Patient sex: M
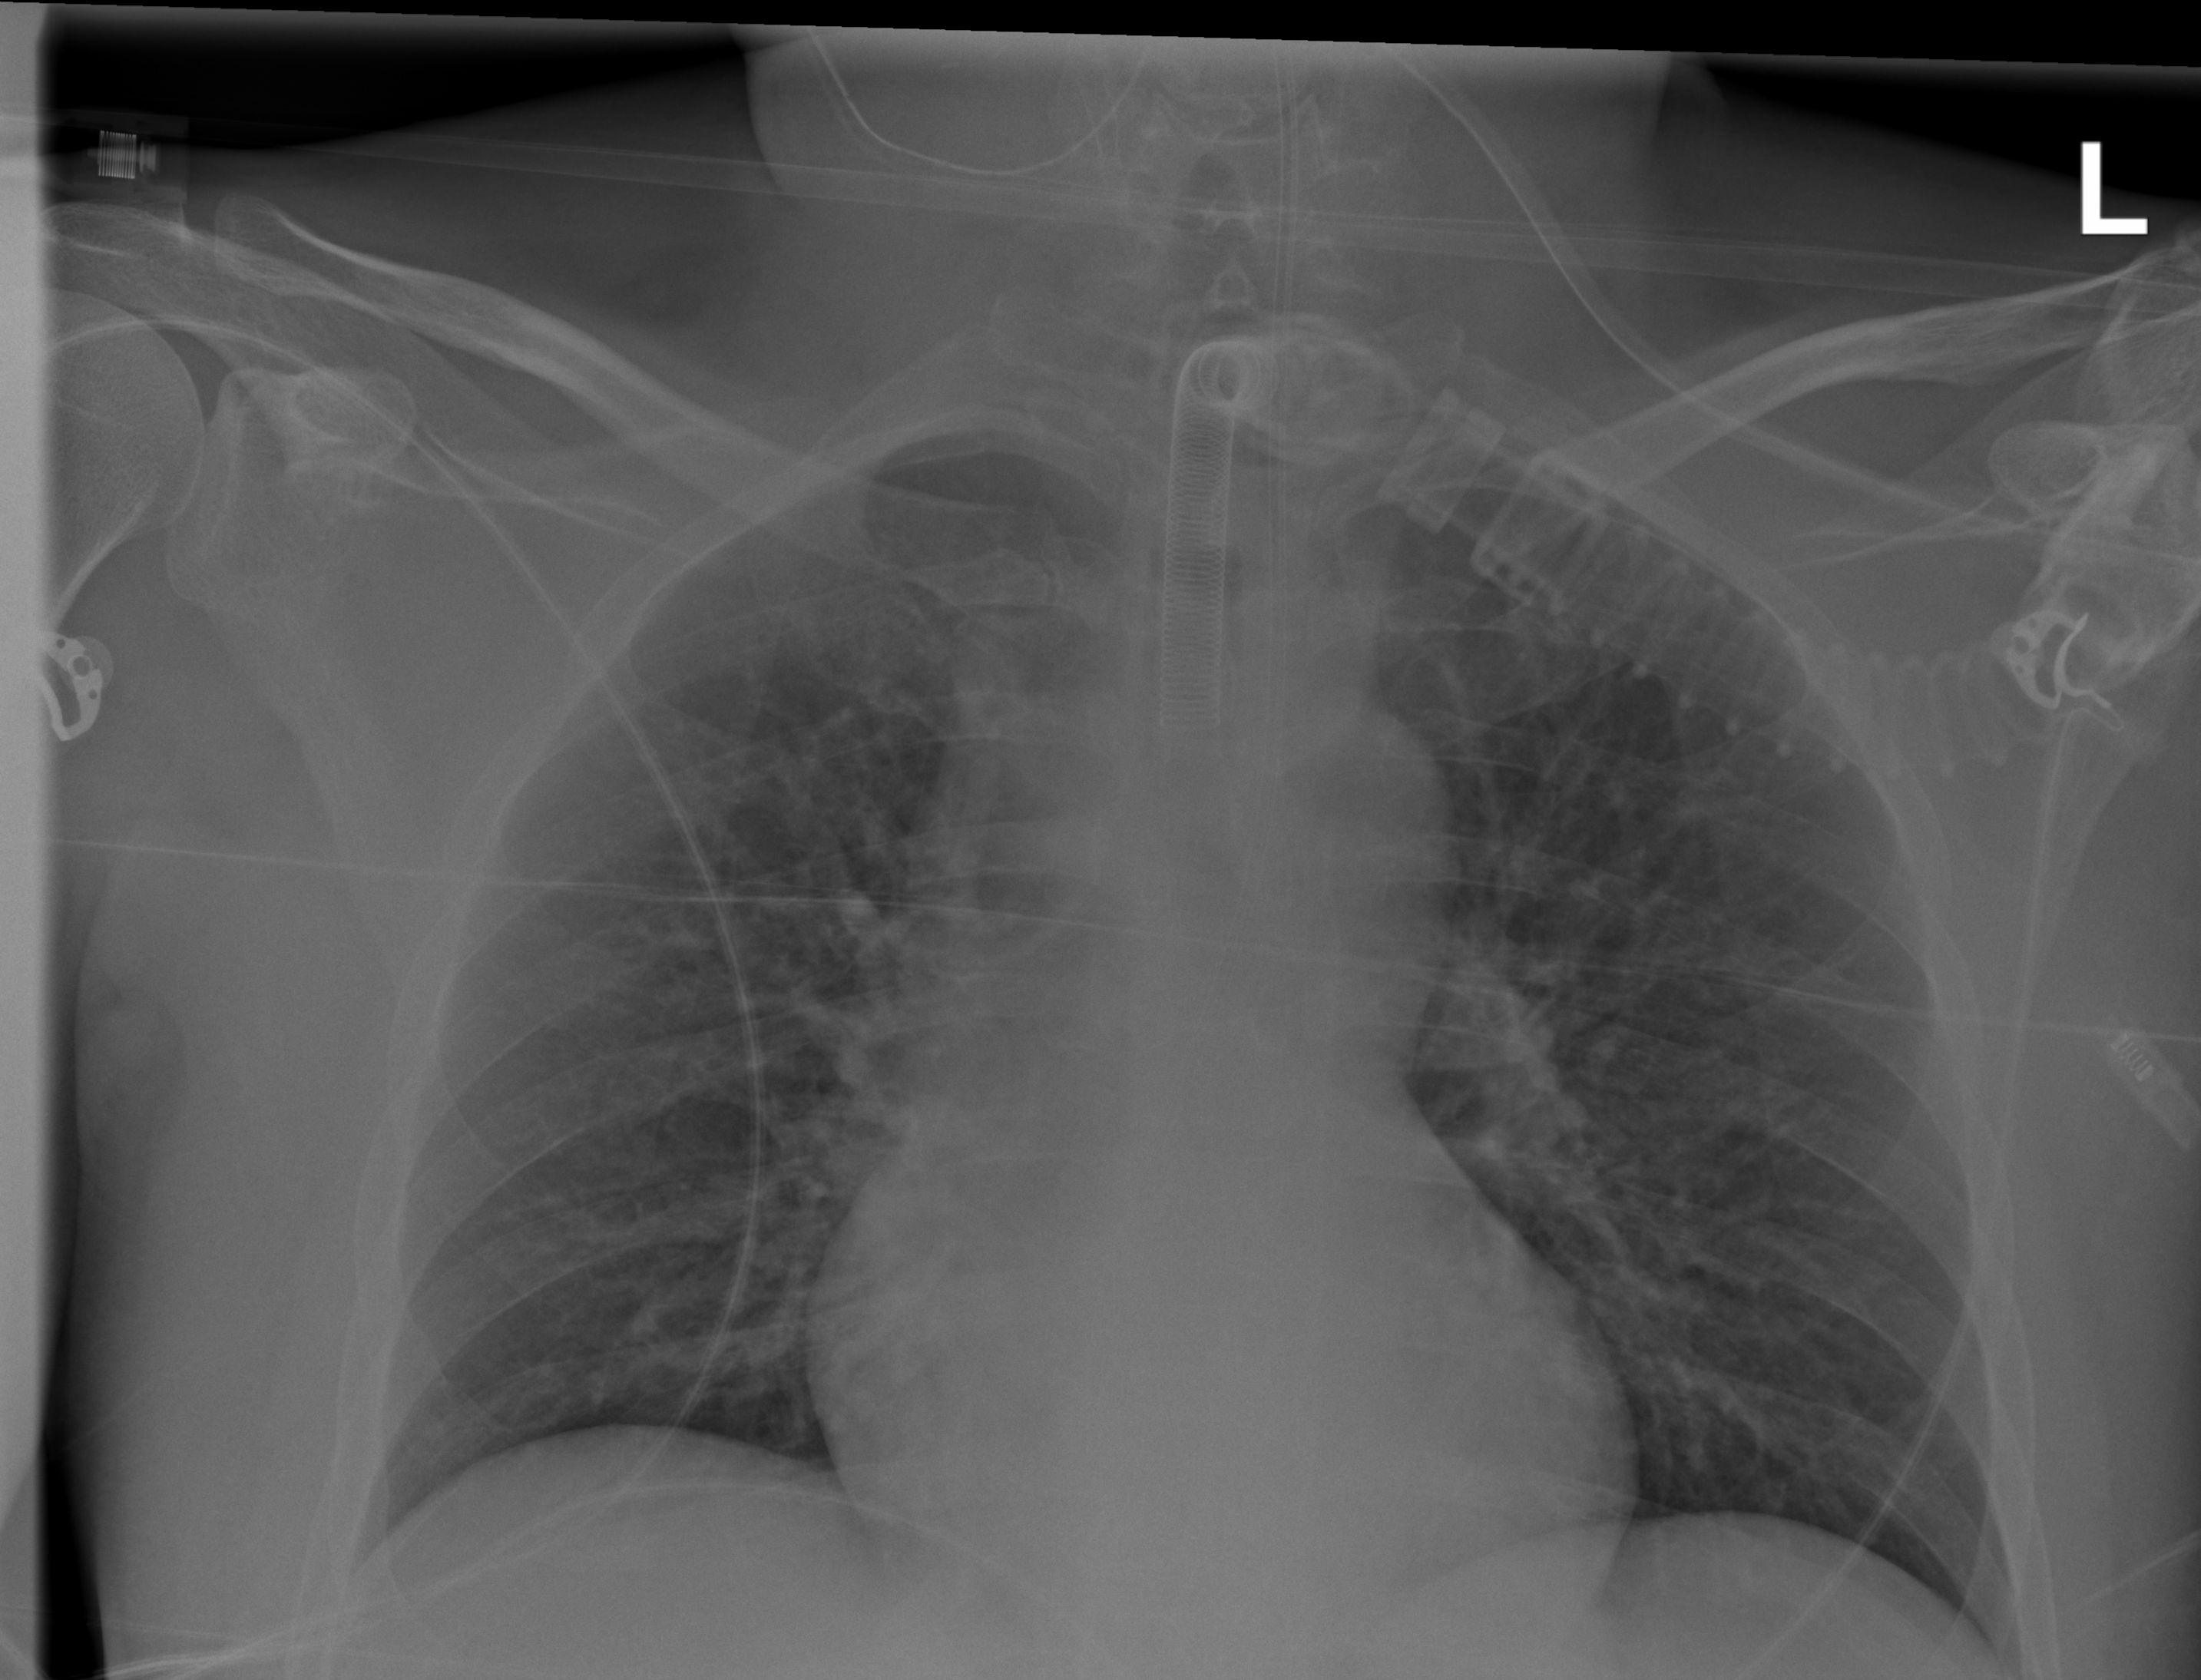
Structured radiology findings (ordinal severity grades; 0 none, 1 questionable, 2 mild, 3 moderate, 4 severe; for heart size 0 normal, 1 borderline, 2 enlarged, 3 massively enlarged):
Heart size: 0
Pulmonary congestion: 2
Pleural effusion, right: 0
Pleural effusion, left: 0
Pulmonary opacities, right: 0
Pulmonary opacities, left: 0
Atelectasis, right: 0
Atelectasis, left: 0